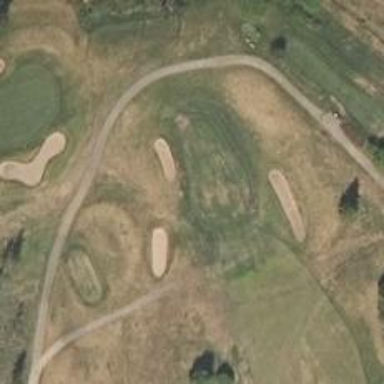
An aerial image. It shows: View of golf hole.